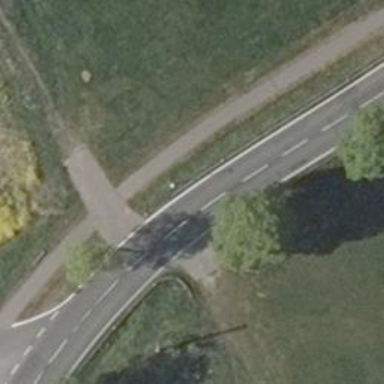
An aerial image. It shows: Secondary road with asphalt surface.